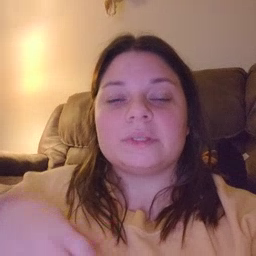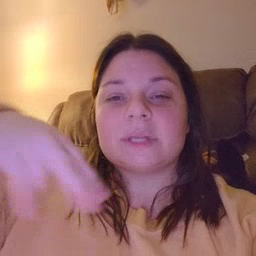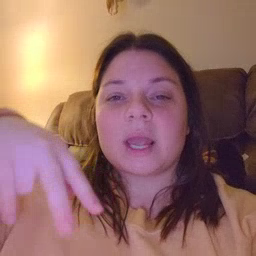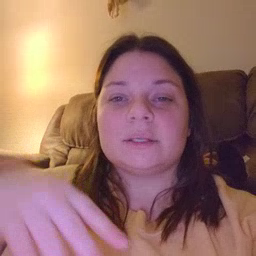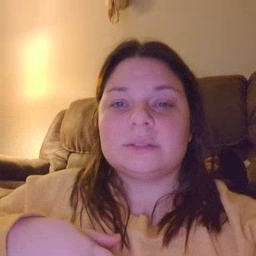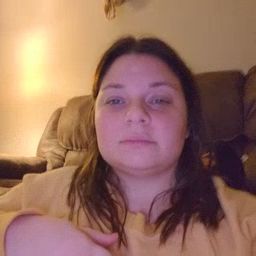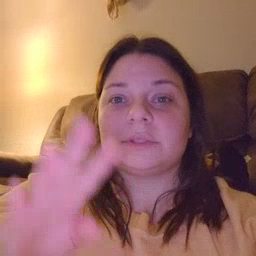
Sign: dance